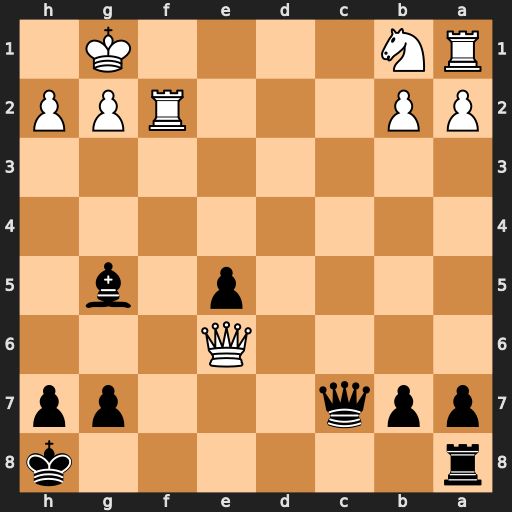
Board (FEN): r6k/ppq3pp/4Q3/4p1b1/8/8/PP3RPP/RN4K1
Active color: b
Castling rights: -
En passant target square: -
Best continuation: Qc1+ Rf1 Be3+ Kh1 Qxf1#